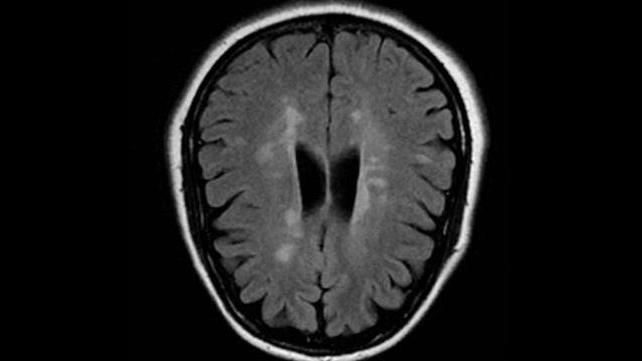
Label: notumor